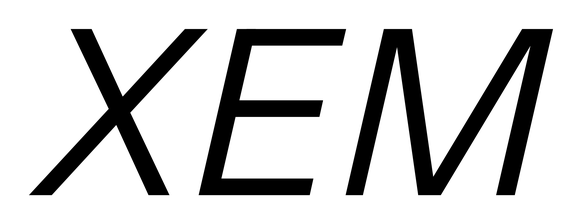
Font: InstrumentSans-Italic_Italic